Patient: sex M, age 48
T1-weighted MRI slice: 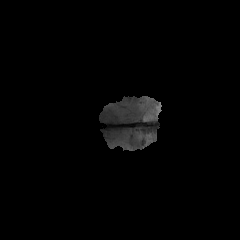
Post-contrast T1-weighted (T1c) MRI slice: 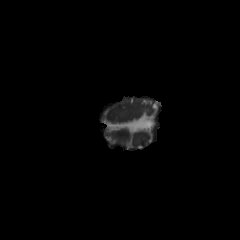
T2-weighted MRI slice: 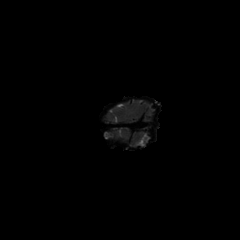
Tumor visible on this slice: no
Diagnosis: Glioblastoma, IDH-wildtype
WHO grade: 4